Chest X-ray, AP view. Patient: 58 years old, sex F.
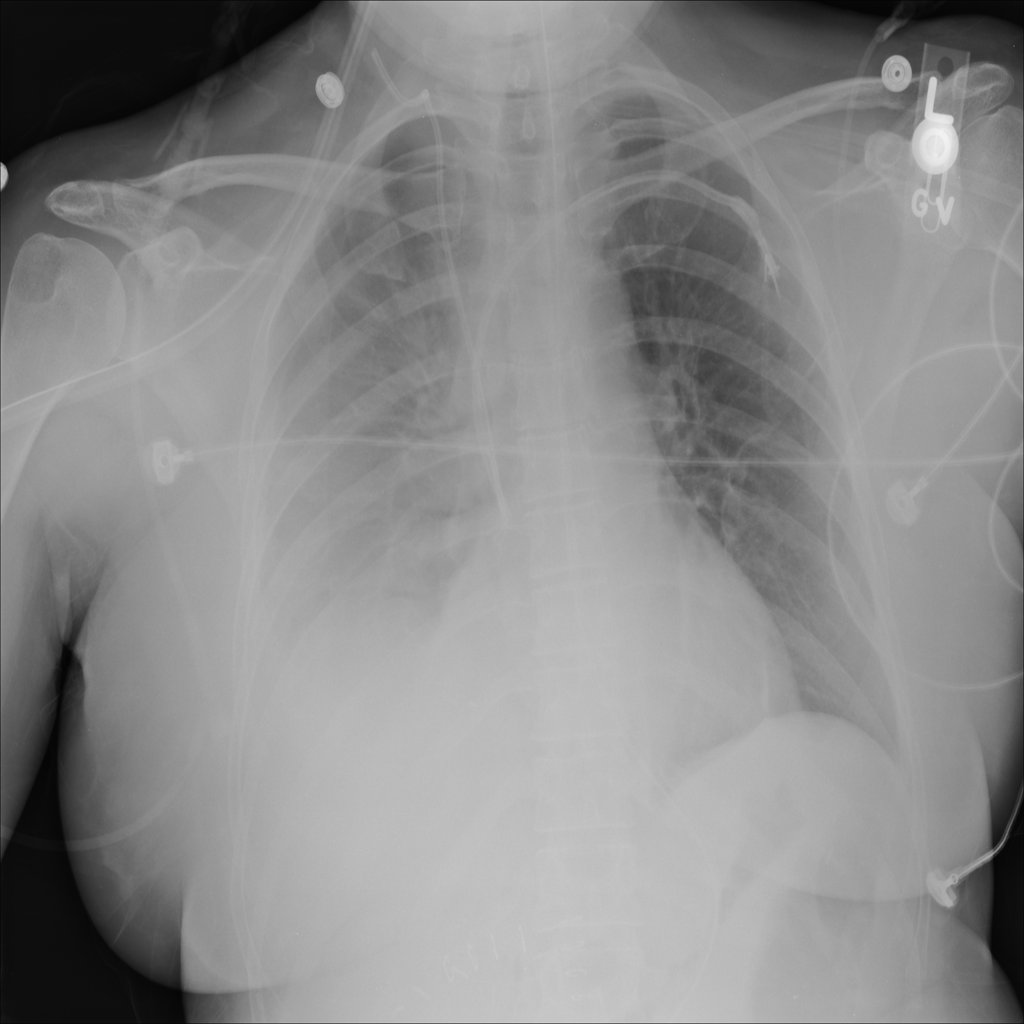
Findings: No Finding